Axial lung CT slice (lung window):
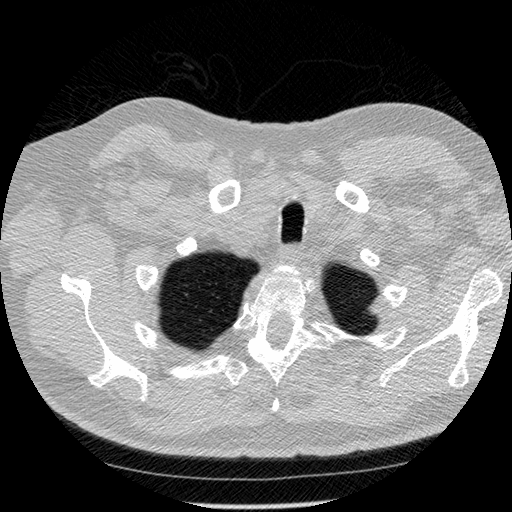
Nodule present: no